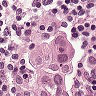
Metastatic tissue present: yes